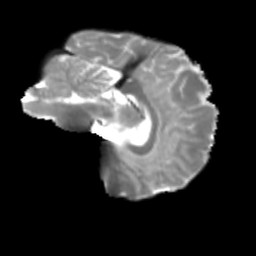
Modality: T2w
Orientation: sagittal
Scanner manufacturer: siemens
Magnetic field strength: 3 T
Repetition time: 4 s
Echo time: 0.0594 s